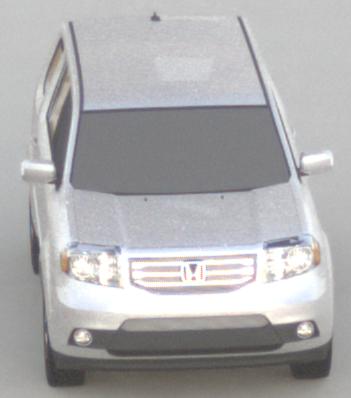
Make: Honda
Model: Pilot
Detailed model: Gen. 2 Facelift
Model produced from: 2012
Model produced until: 2015
Doors: 5
Color: white
Road condition: dry road
Daytime: sunrise or sunset
Contrast: low contrast